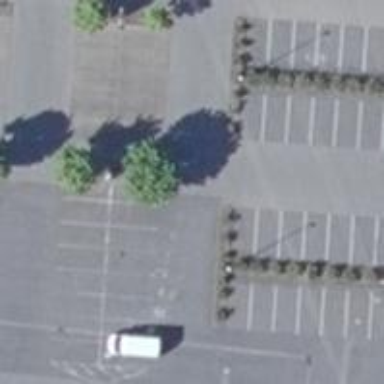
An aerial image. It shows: Asphalt parking aisle designated as service road.